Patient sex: M
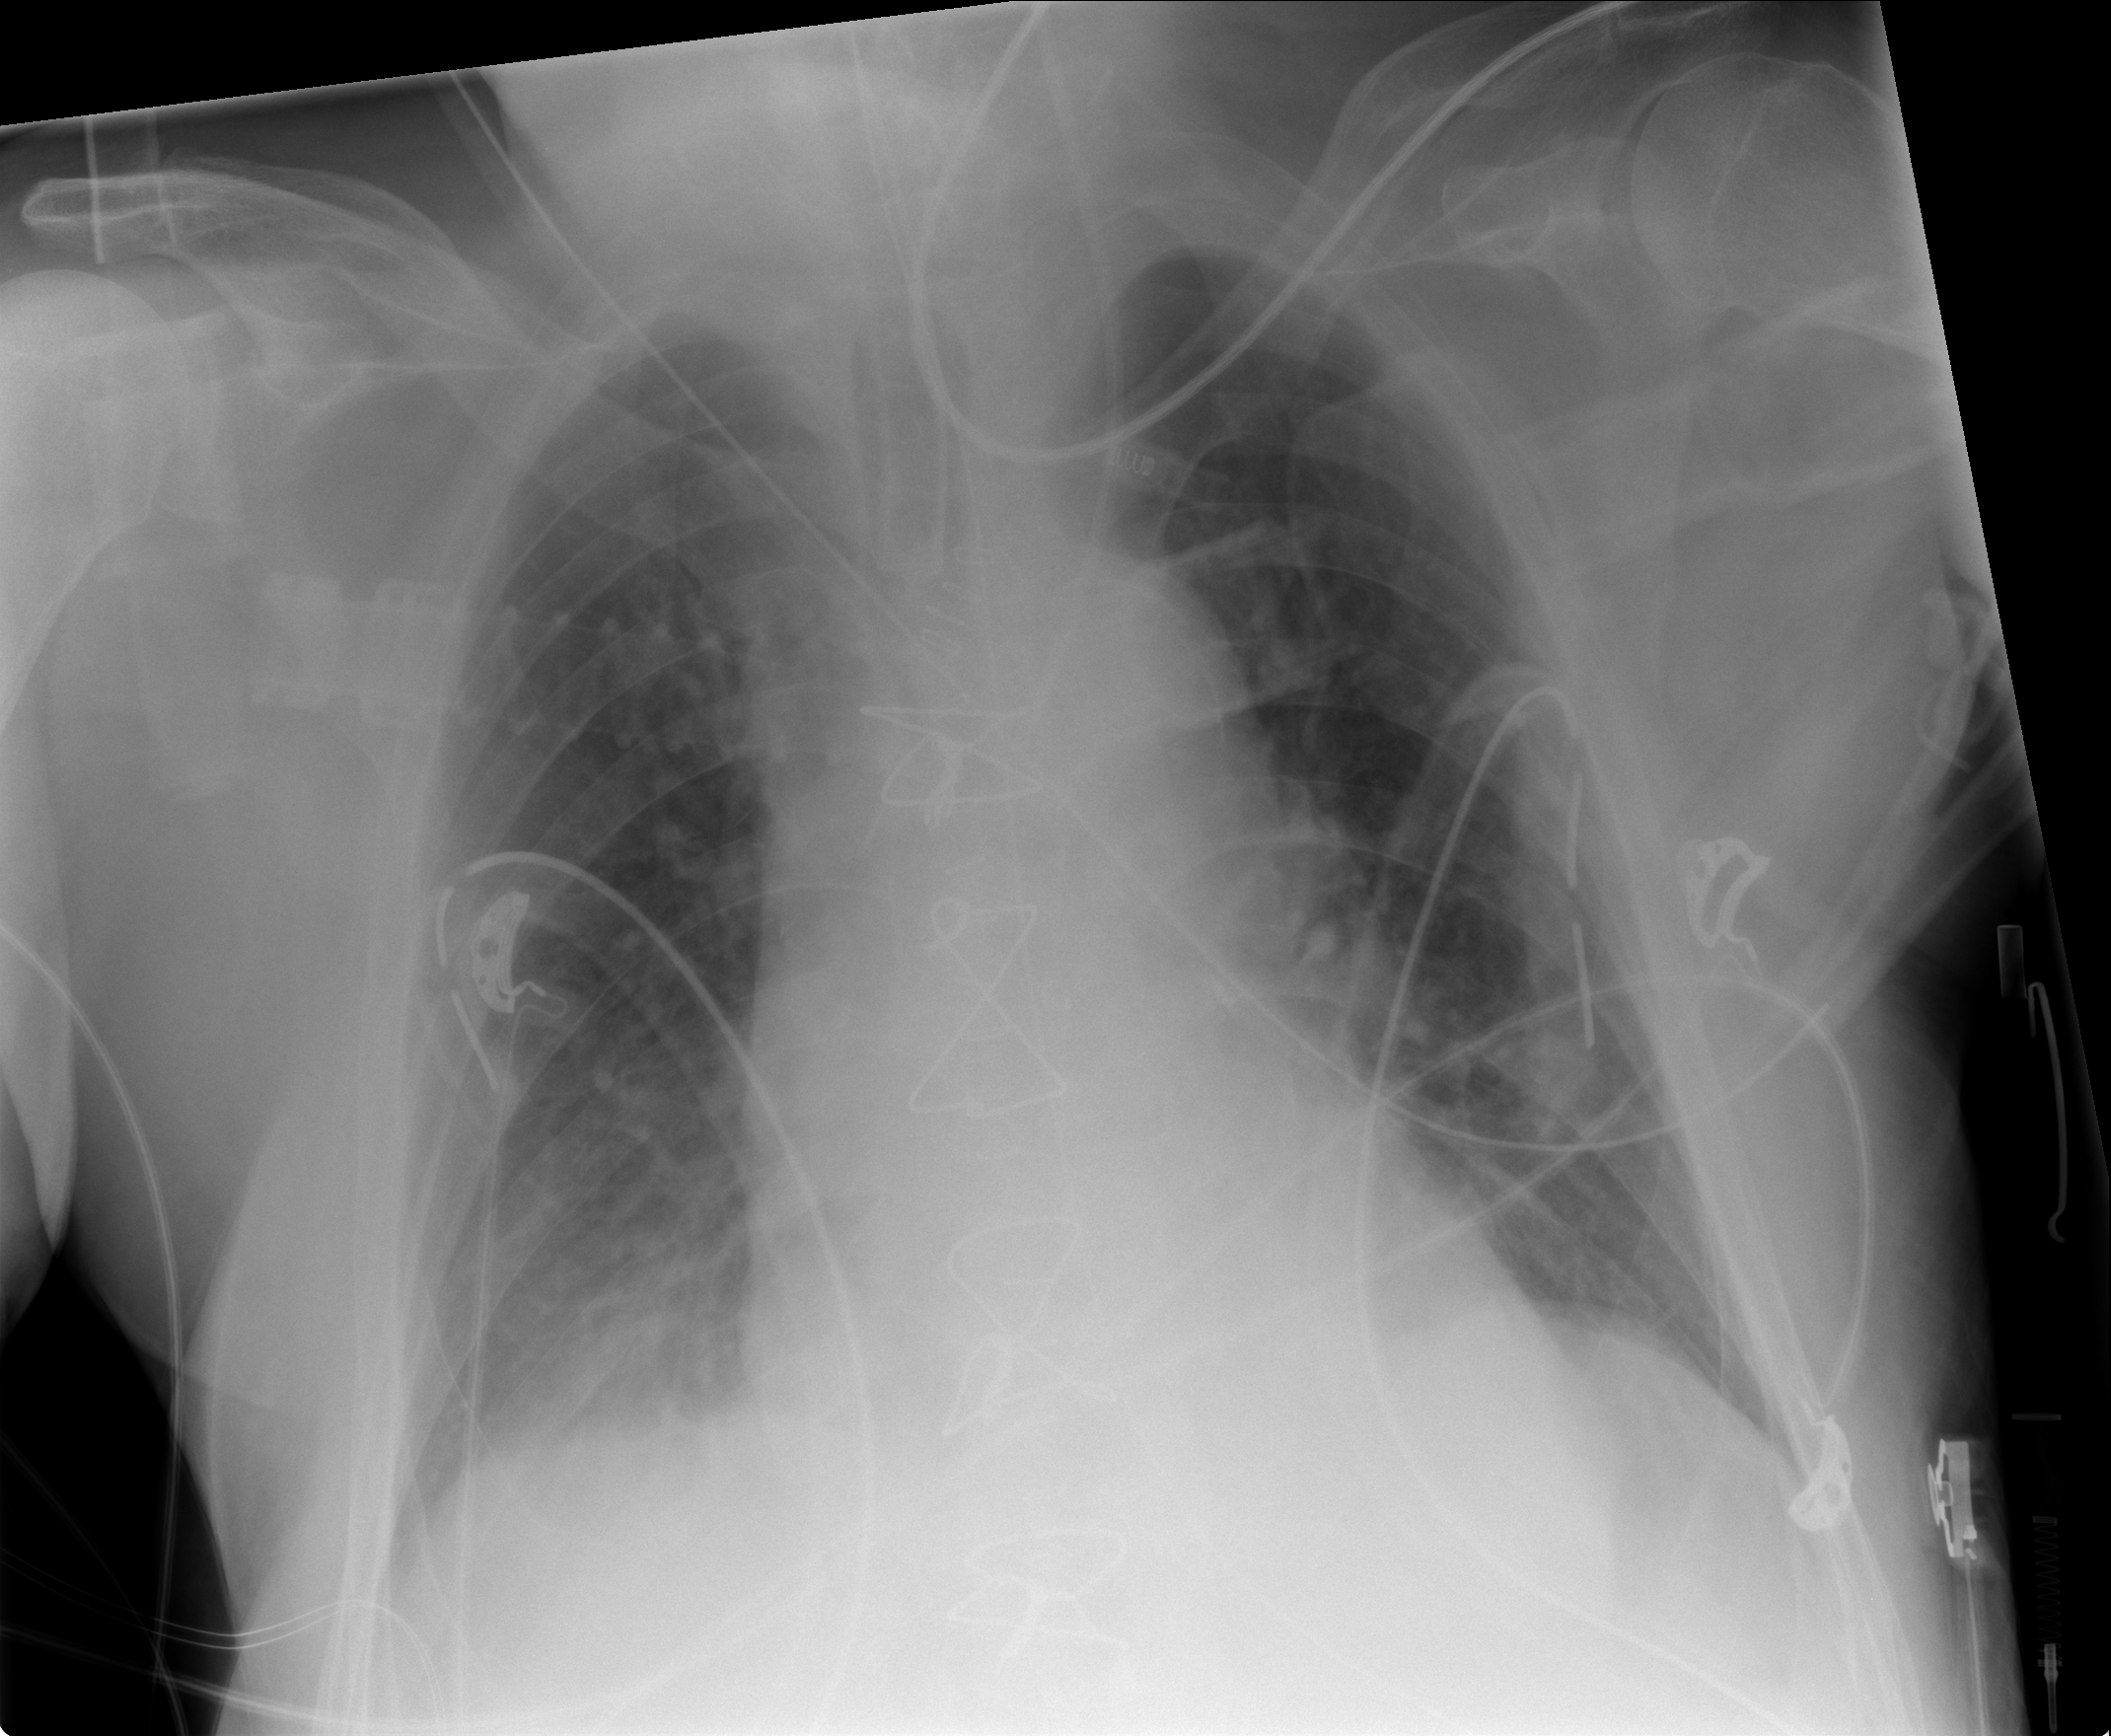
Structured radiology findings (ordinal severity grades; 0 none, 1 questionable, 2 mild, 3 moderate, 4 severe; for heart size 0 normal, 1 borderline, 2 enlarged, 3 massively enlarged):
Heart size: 0
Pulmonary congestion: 2
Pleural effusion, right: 2
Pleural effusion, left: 0
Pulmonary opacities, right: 0
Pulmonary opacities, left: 0
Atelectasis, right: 2
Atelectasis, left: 0